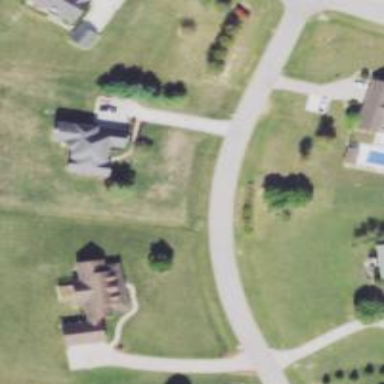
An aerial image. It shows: Driveway leading to service road.